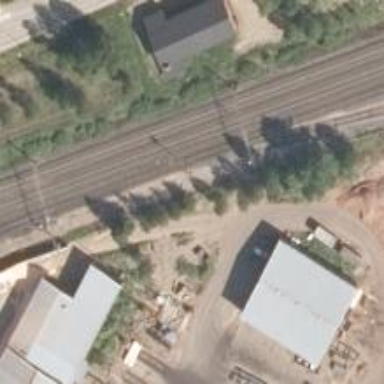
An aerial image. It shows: Railway track with electrified contact lines. This is siding track.